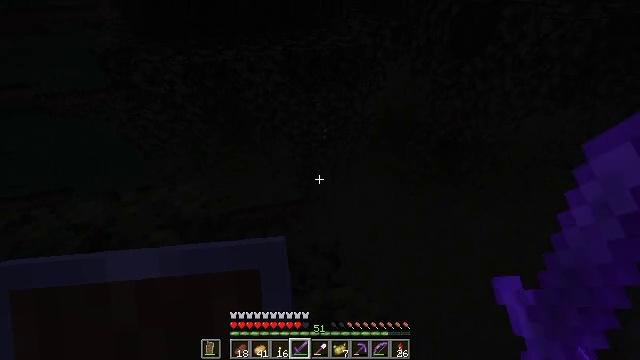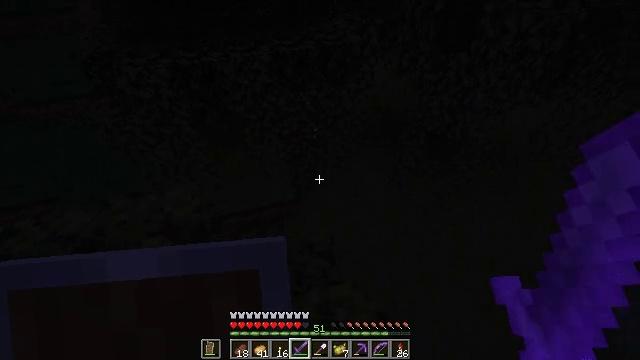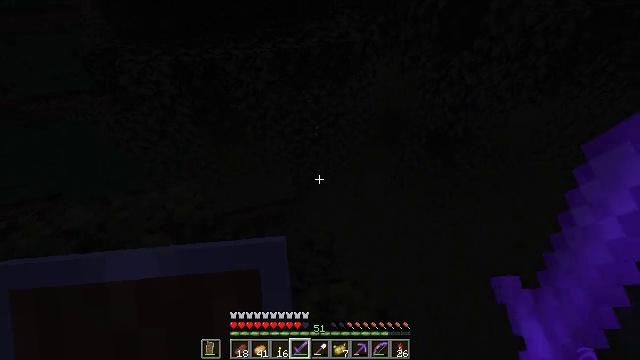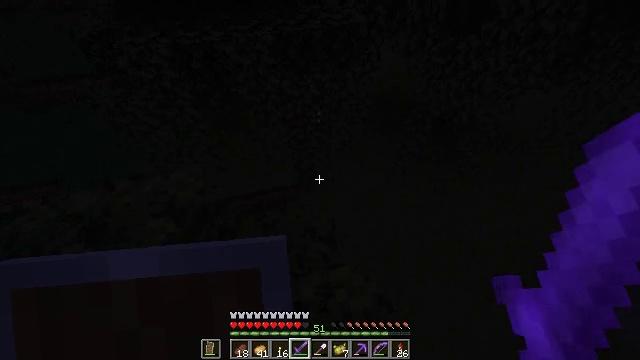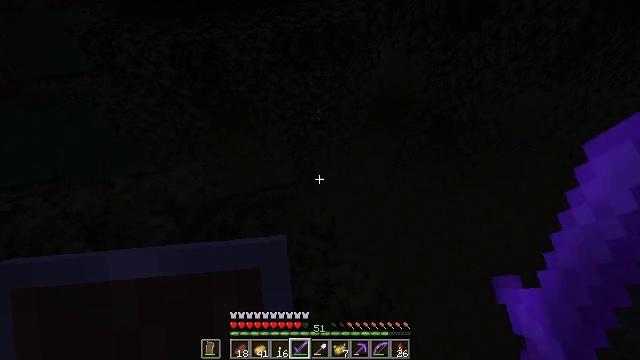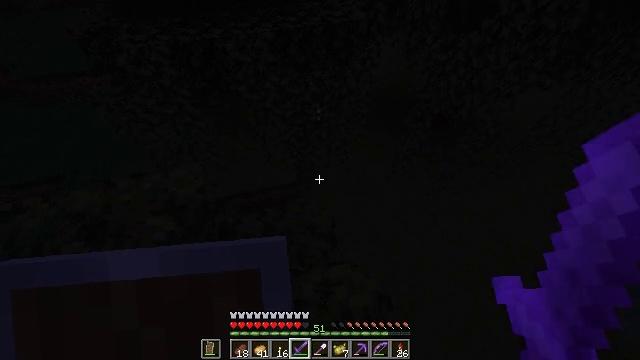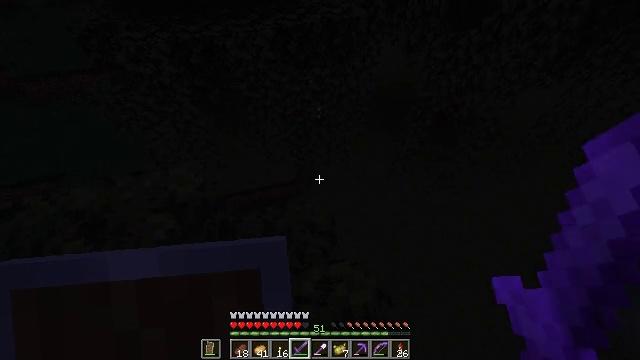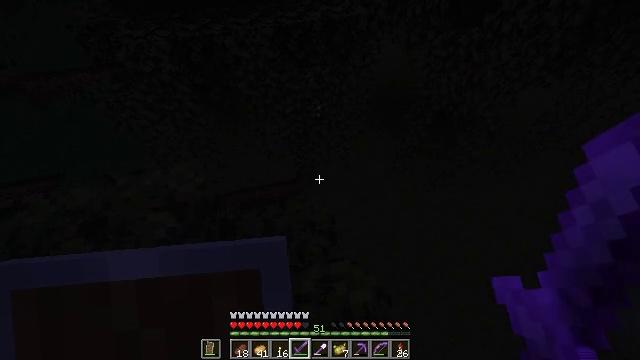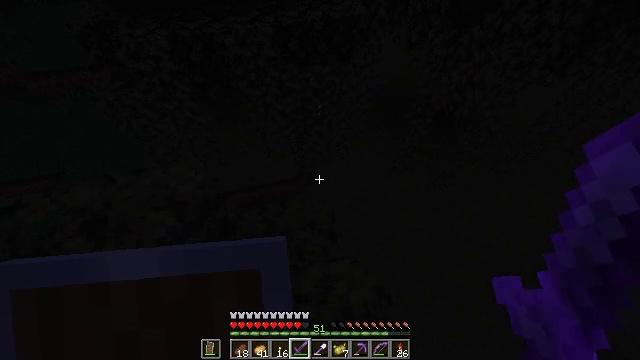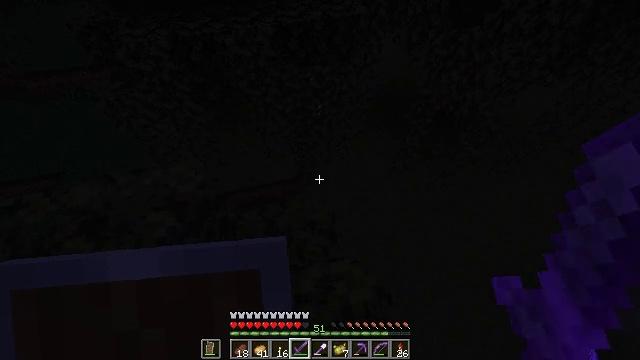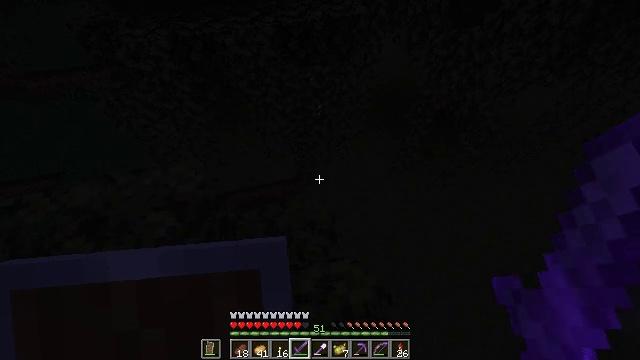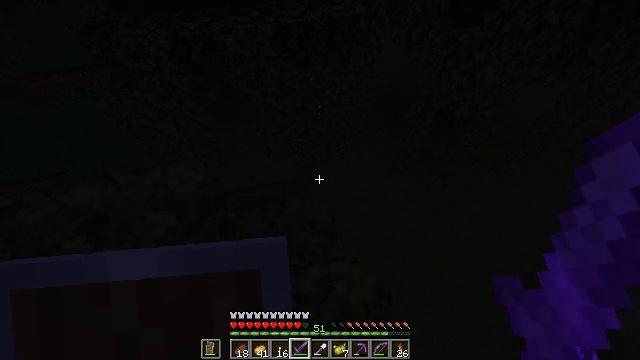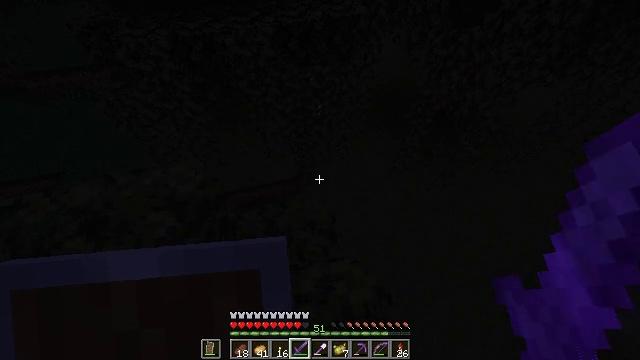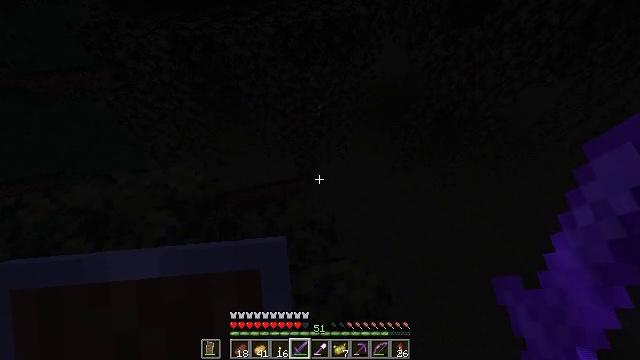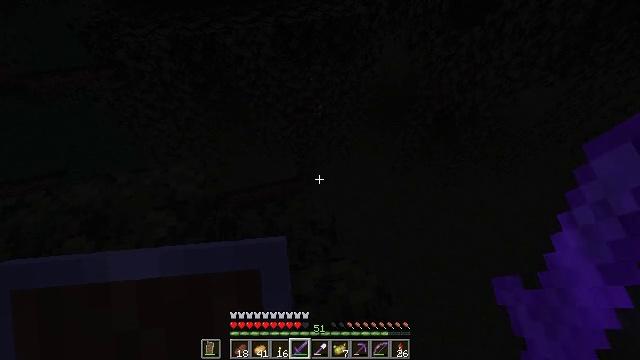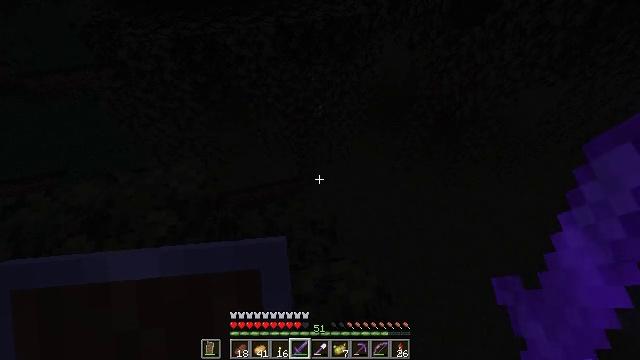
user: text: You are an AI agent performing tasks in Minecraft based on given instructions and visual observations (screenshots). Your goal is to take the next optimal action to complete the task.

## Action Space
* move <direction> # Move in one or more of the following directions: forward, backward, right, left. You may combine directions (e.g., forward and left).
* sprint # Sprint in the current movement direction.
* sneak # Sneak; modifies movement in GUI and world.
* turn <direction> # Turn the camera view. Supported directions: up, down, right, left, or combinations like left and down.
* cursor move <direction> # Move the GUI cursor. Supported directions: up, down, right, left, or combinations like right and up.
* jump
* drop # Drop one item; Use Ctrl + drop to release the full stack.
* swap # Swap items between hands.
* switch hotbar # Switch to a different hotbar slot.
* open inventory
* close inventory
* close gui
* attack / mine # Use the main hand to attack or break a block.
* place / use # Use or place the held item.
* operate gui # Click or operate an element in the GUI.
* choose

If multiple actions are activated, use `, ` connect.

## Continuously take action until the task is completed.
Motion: motion action
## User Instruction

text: Kill enemies.
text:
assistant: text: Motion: turn right
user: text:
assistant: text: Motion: no_op
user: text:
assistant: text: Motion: turn down
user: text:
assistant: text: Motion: no_op
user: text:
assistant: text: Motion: no_op
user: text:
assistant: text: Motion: no_op
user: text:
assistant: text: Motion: no_op
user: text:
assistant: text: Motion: no_op
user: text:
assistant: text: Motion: no_op
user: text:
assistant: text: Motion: no_op
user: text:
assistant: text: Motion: no_op
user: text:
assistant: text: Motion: no_op
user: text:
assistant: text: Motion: no_op
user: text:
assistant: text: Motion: no_op
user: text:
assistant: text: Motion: no_op
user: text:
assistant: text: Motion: no_op
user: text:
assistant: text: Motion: no_op
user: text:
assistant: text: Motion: no_op
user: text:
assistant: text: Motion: no_op
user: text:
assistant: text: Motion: no_op
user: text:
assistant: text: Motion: no_op
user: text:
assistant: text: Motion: no_op
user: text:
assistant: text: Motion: no_op
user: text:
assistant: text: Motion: no_op
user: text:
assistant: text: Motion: no_op
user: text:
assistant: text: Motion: no_op
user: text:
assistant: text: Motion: no_op
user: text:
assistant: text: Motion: no_op
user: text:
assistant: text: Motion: no_op
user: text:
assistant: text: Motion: no_op